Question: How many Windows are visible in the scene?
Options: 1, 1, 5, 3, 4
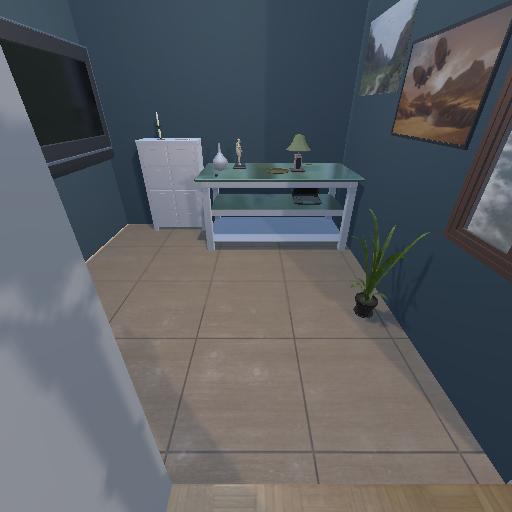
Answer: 1